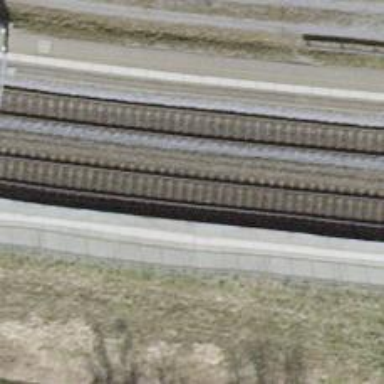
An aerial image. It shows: Railway stop with public transport stop position.